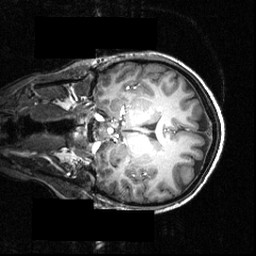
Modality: T1w
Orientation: coronal
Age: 27
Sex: female
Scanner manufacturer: siemens
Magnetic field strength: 3.951 T
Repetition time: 1.5 s
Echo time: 0.00335 s